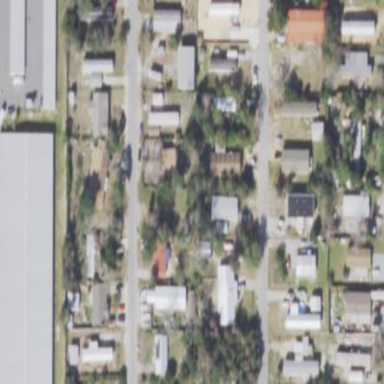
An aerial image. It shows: Residential area designated as trailer park.